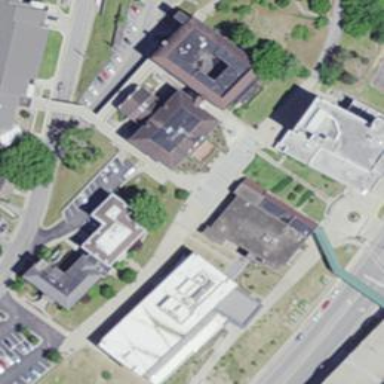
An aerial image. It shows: University.